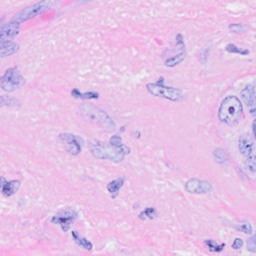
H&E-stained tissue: Breast